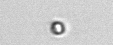
Label: nanoplankton_mix